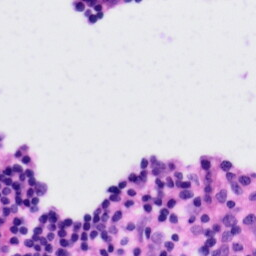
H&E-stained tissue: Tonsil